Question: I am plotting continuous data (y-variable) based on several categorical variables (factors, x-variables) using boxplot and stripchart.
For this purpose the default plotting functions provide a handy formula-based interface, where I can input data as:
Response ~ Factor1 + Factor2 + ...
and obtain combinations of Factor 1, Factor 2 etc as x-axis coordinates.
However, I am struggling to find out what these raw coordinate values are for my data, since I want to annotate some values in my plots.
Example:
'''
data(iris)
iris[,"DummyFactor"] <- as.factor(c("First", "Second"))
boxplot(Sepal.Length ~ Species + DummyFactor, data = iris)
stripchart(Sepal.Length ~ Species + DummyFactor, data = iris, vertical=T, add=T, pch=16)
# y-axis values:
ys <- iris[,"Sepal.Length"]
# x-axis:
# How to obtain the x-axis values on my current plot?
'''
Experimentally I found out that the x-values in this example are:
'''
xs <- apply(model.matrix(~ -1 + Species + DummyFactor, data = iris), MARGIN=1, FUN=function(x) sum(c(1,2,3,3)[as.logical(x)]))
# Annotate a few examples, e.g. 7th, 100th and 120th observation
points(x=xs[c(7,100,120)], y=ys[c(7,100,120)], pch=16, col="red", cex=2)
iris[c(7,100,120),]
#> iris[c(7,100,120),]
# Sepal.Length Sepal.Width Petal.Length Petal.Width Species DummyFactor
#7 4.6 3.4 1.4 0.3 setosa First
#100 5.7 2.8 4.1 1.3 versicolor Second
#120 6.0 2.2 5.0 1.5 virginica Second
'''
... which works but seems hardly the correct way to approach this. Seems the formula-implementations of boxplot and stripchart are hidden from the user.

Is there an easy way to obtain these coordinates in a general case?
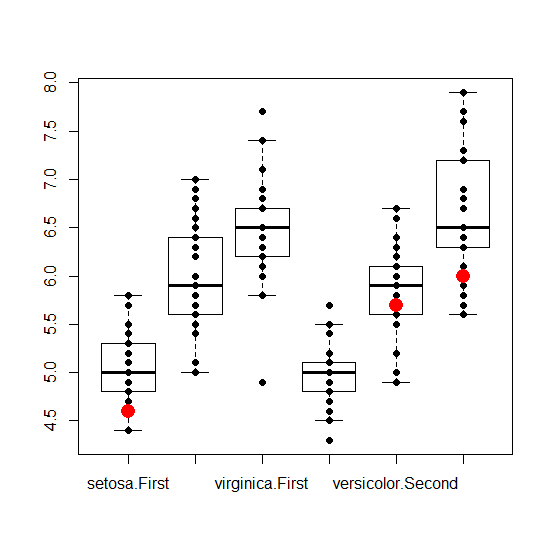
Answer: See the 'at' argument in '?boxplot':
"numeric vector giving the locations where the boxplots should be drawn, [...]; defaults to 1:n where n is the number of boxes."
You can get the number of boxes from e.g. the 'names' slot in the 'boxplot' object (see 'Value' in '?boxplot' :
'''
bp <- boxplot(Sepal.Length ~ Species + DummyFactor, data = iris)
bp
bp$names
'''
The boxes are ordered so that the level of the first factor in your plot formula (Species) varies fastest, then the second (DummyFactor). Get the number of boxes:
'''
length(bp$names)
'''
Create a vector of the default x ('at') coordinates:
'''
at <- seq_along(bp$names)
'''
The same values could by obtained from:
'''
at <- with(iris, seq_along(levels(interaction(Species, DummyFactor))))
'''
Create a factor from the interaction between Species and DummyFactor. This will be used for subsetting 'at':
'''
intr <- with(iris, interaction(Species, DummyFactor))
'''
Add the x coordinates to the data frame:
'''
iris$at <- at[intr]
'''
Add points:
'''
points(Sepal.Length ~ at, data = iris[c(7, 100, 120), ], pch = 16, col = "red", cex = 2)
'''